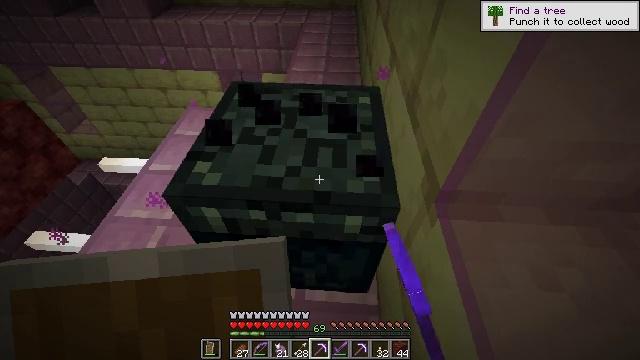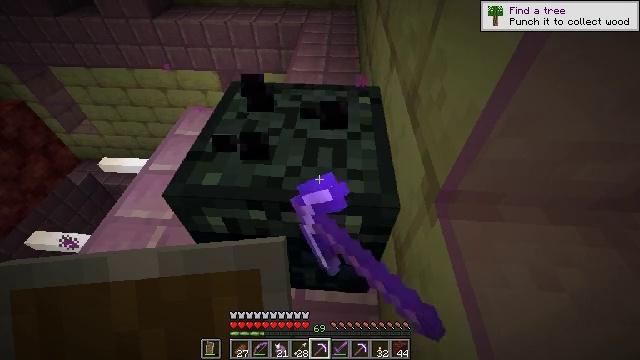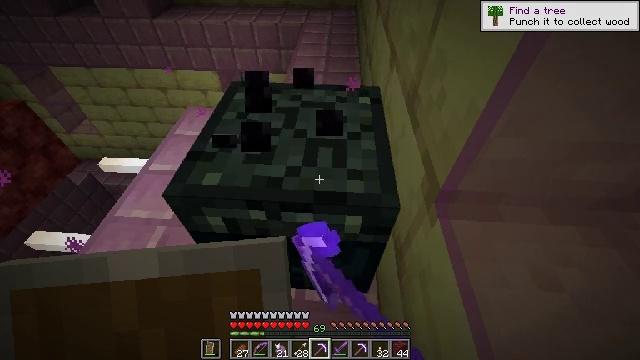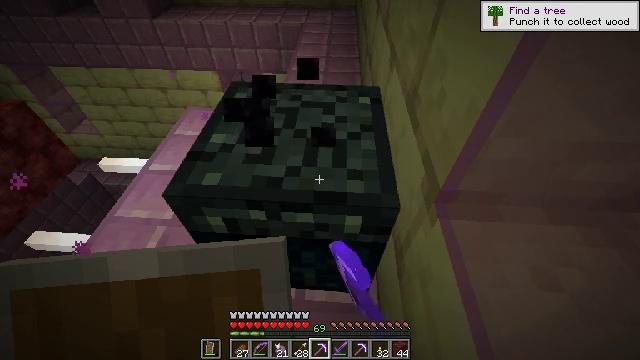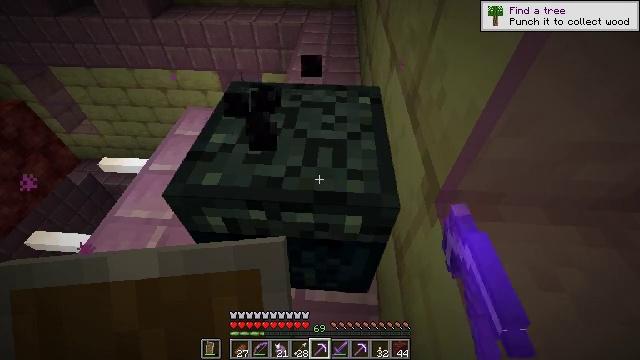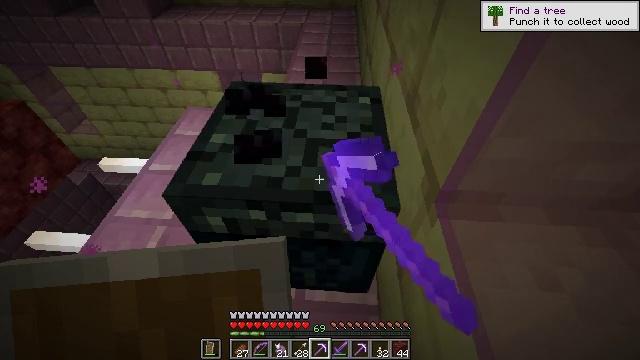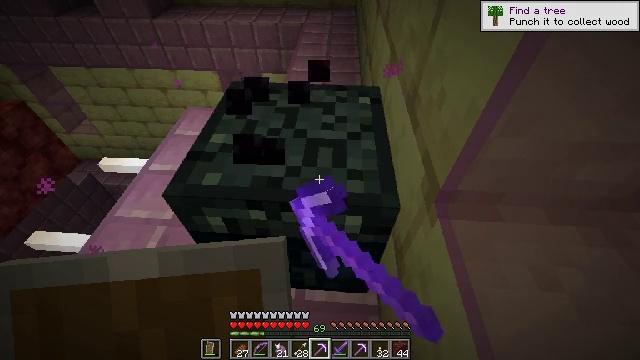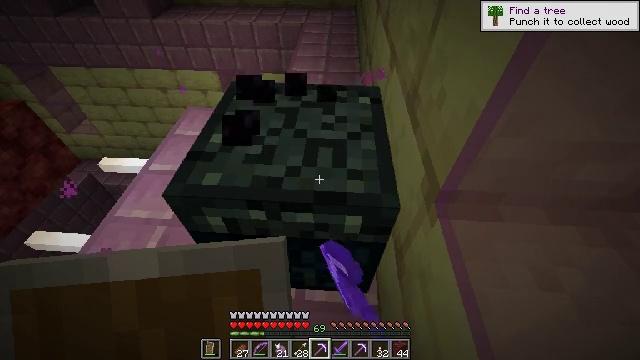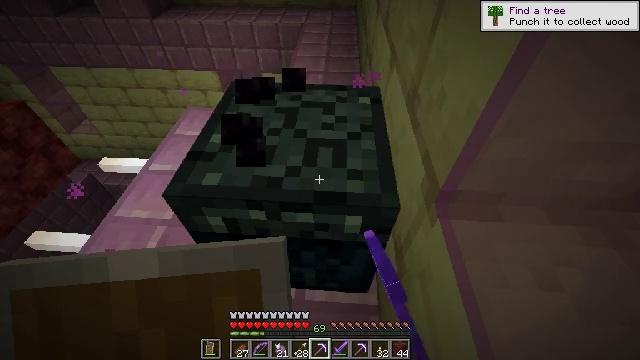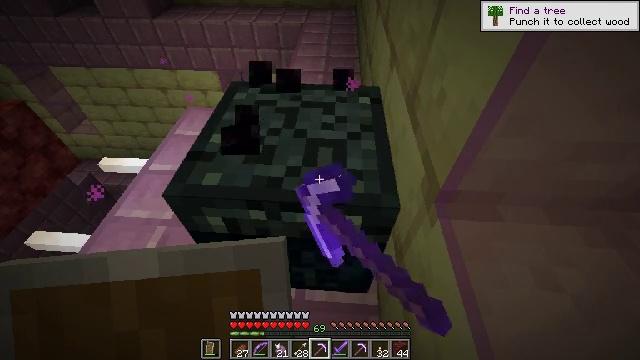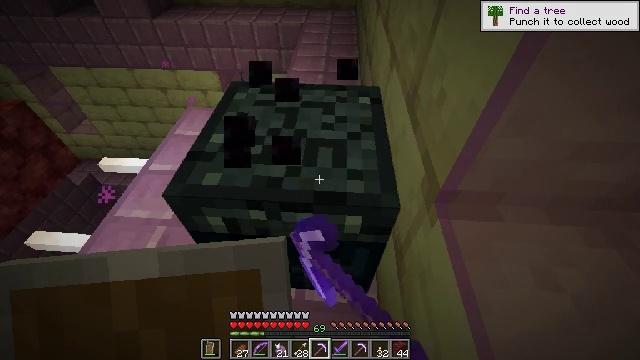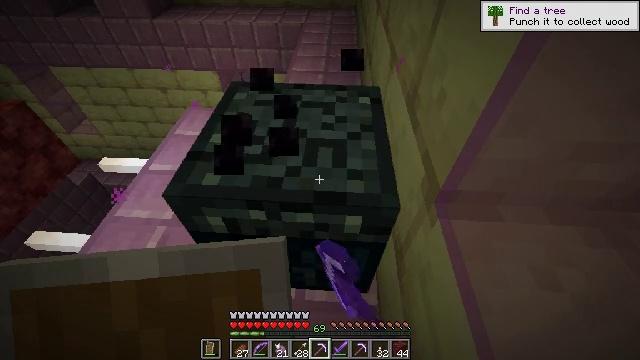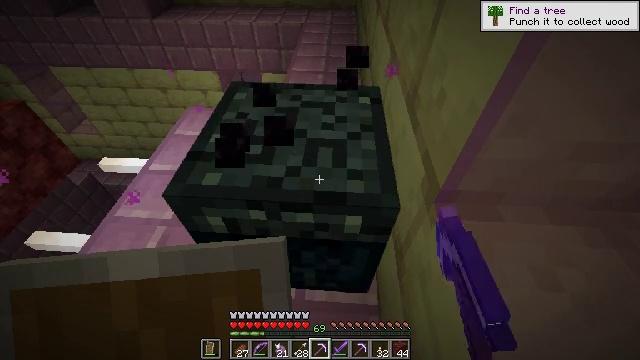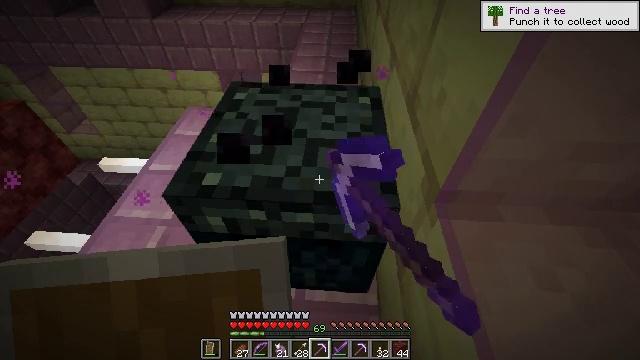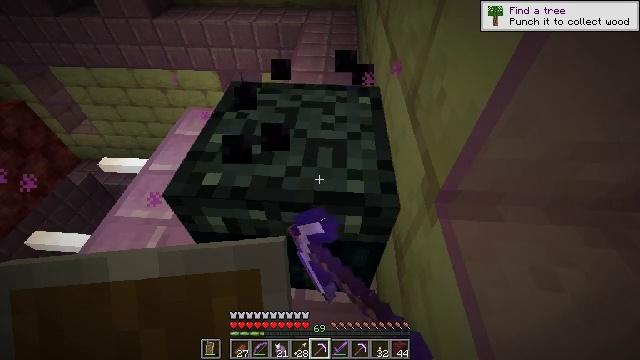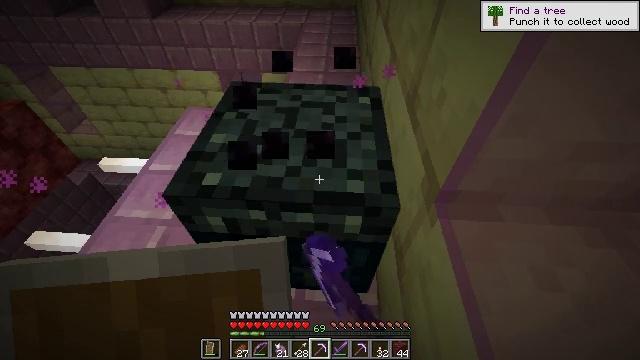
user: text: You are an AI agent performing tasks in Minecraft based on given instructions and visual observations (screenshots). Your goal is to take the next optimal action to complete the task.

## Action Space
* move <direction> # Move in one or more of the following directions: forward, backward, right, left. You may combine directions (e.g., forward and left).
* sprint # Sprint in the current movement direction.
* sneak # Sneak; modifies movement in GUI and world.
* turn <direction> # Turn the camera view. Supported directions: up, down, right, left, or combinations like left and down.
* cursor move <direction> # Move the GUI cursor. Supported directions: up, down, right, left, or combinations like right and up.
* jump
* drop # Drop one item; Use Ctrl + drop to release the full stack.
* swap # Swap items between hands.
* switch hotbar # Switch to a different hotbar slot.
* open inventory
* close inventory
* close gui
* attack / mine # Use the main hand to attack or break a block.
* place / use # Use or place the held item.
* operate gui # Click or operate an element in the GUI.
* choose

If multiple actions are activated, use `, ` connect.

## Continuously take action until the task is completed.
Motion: motion action
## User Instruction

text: Left click on the ender chest to mine.
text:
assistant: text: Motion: attack / mine
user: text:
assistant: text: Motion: attack / mine
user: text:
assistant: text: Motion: attack / mine
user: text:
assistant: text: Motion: attack / mine
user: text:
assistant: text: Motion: attack / mine
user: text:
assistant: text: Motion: attack / mine
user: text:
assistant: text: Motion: attack / mine
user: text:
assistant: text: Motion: attack / mine
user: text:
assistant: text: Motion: attack / mine
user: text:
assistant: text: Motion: attack / mine
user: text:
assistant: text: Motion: attack / mine
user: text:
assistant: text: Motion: attack / mine
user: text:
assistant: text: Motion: attack / mine
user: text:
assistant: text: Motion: attack / mine
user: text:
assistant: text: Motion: attack / mine
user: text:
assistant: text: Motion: attack / mine
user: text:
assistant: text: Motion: attack / mine
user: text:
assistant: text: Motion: attack / mine
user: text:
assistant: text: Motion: attack / mine
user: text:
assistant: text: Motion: attack / mine
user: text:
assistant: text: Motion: attack / mine
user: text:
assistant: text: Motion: attack / mine
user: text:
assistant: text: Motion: attack / mine
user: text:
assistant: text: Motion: attack / mine
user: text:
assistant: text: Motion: attack / mine
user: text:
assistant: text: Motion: attack / mine
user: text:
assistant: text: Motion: attack / mine
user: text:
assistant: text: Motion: attack / mine
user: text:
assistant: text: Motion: attack / mine